Question: I have a listview and I have inflate it with a custom layout containing 1 ImageView, 2 TextView and 1 Button. I want to change the button background when I click on a listview item , but I don't be able to perform it. Can someone help me, please? Thank you so much in advance.

row_segnalibro.xml
'''
<?xml version="1.0" encoding="UTF-8"?>
<LinearLayout xmlns:android="http://schemas.android.com/apk/res/android"
android:id="@+id/LinearLayout01"
android:orientation="horizontal"
android:layout_width="match_parent" android:layout_height="50dp" >
<ImageView android:id="@+id/ImageView01" android:src="@drawable/star"
android:layout_height="40dp"
android:layout_width="40dp"
android:enabled="false"
android:focusable="false"
android:focusableInTouchMode="false"
android:clickable="false"
android:paddingLeft="10dp" />
<RelativeLayout xmlns:android="http://schemas.android.com/apk/res/android"
android:id="@+id/LinearLayout02"
android:orientation="vertical"
android:layout_width="220dp" android:layout_height="match_parent">
<TextView
android:id="@+id/tvRow1"
android:layout_width="220dp"
android:layout_height="wrap_content"
android:focusable="false"
android:focusableInTouchMode="false"
android:clickable="false"
android:paddingLeft="10dp"
android:paddingTop="5dp"
android:textColor="#0967AD"
android:textStyle="bold"
/>
<TextView
android:id="@+id/tvRow2"
android:layout_below="@id/tvRow1"
android:layout_width="220dp"
android:layout_height="wrap_content"
android:focusable="false"
android:focusableInTouchMode="false"
android:clickable="false"
android:paddingLeft="10dp"
android:textColor="#0967AD"
android:textStyle="bold"
/>
</RelativeLayout>
<Button
android:id="@+id/butt_segnalib"
android:background="@drawable/freccia_o"
android:focusable="false"
android:focusableInTouchMode="false"
android:layout_width="20dp"
android:layout_height="20dp"
android:layout_gravity="center" />
'''
Segnalibro.java
'''
public class Segnalibro extends ListActivity{
super.onCreate(savedInstanceState);
setContentView(R.layout.segnalibro);
lv = (ListView) getListView();
.....some code
MySimpleCursorAdap myadap = new MySimpleCursorAdap(getApplicationContext(),R.layout.rowlayout_segnalibro,curr,campi, to);
lv.setAdapter(myadap);
lv.setClickable(true);
lv.setOnItemClickListener( new OnItemClickListener() {
@Override
public void onItemClick(AdapterView<?> parent, View v,int position, long arg3) {
Log.i("","I have clicked on item "+position);
}
});
'''
MySimpleCursorAdap.java
'''
public class MySimpleCursorAdap extends SimpleCursorAdapter{
public MySimpleCursorAdap(Context context, int layout, Cursor c, String[] from, int[] to) {
super(context, layout, c, from, to);
this.mLayout = layout;
this.curr = c;
this.cont = context;
}
public void bindView(View view, Context context, final Cursor cursor) {
....some code
/* Button butt = (Button) view.findViewById(R.id.butt_segnalib);
butt.setOnClickListener(new OnClickListener() {
@Override
public void onClick(View v) {
.....code to change the background
}
}); */
}
'''
in MySimpleCursorAdap I can get the Button with the method findViewById, how I can to do it in the class Segnalibro?
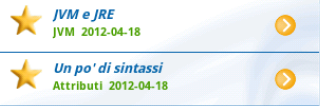
Answer: Ok.. so basically you need a state list for acheiving it.. see <URL> to know how to create it.. and then set it as background of your button..